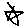
Label: star